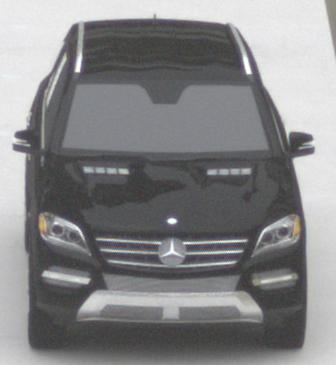
Make: Mercedes-Benz
Model: ML 350
Detailed model: M-Class (166)
Model produced from: 2011/11
Model produced until: 2014/10
Doors: 5
Color: black
Road condition: dry road
Daytime: midday
Contrast: low contrast